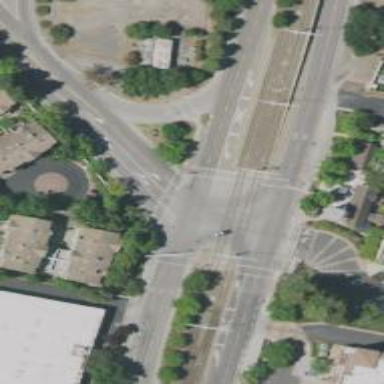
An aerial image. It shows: Light rail railway with electrified contact line.